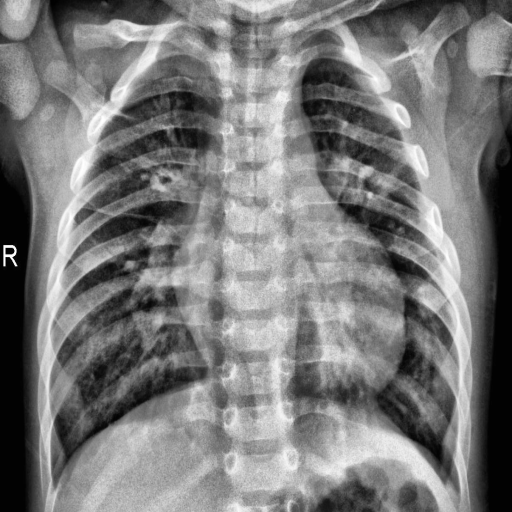
Finding: PNEUMONIA